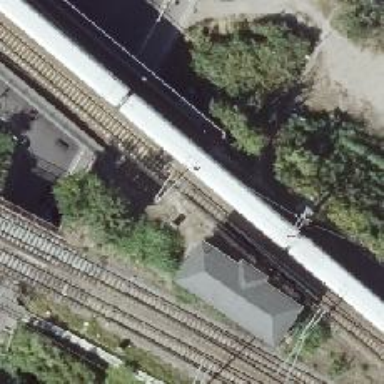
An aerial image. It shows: Railway switch with the turnout on the left side.